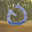
Label: 0